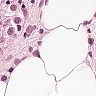
Metastatic tissue present: no